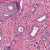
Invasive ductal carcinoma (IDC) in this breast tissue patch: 1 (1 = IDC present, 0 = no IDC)